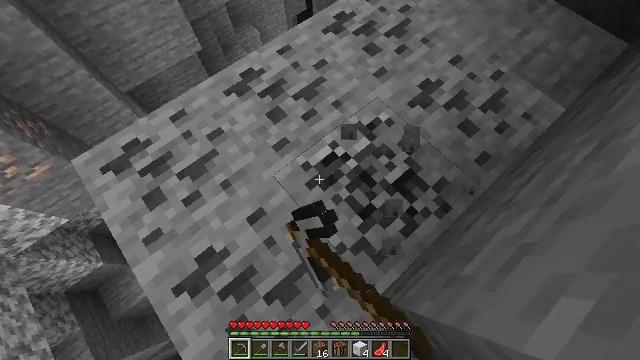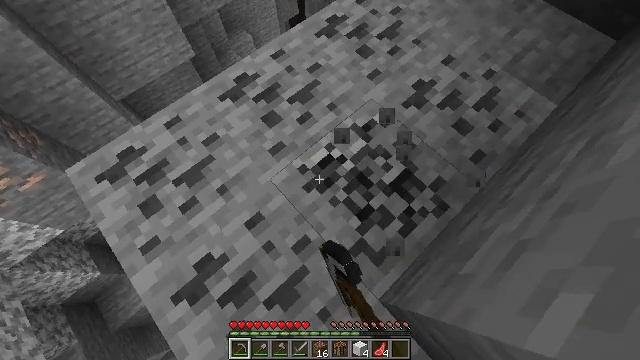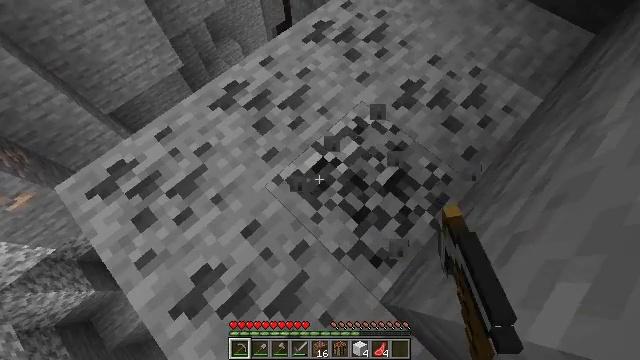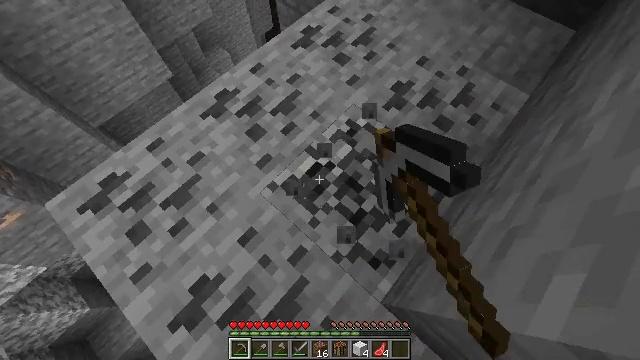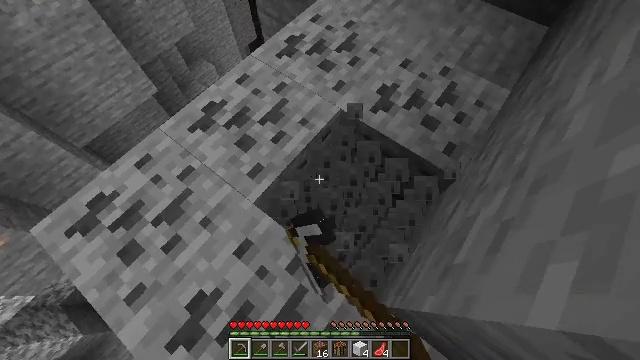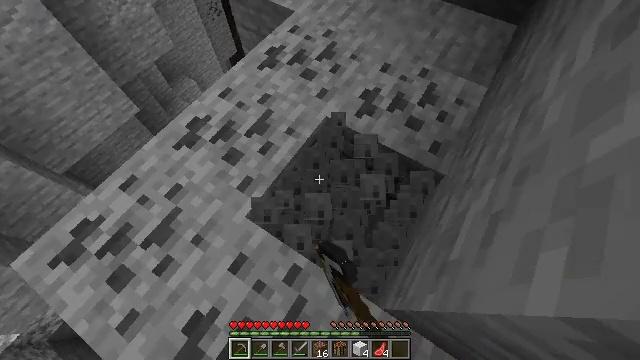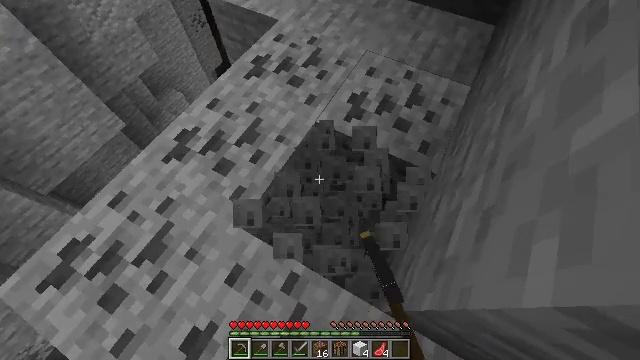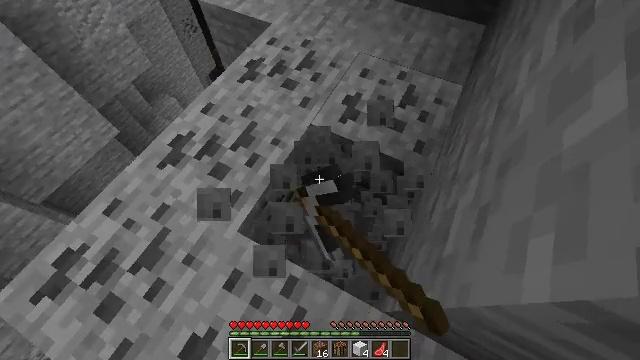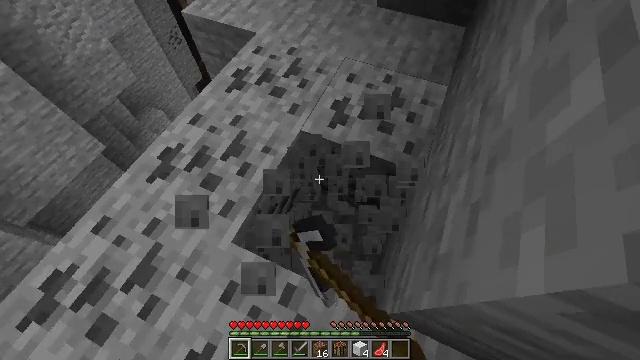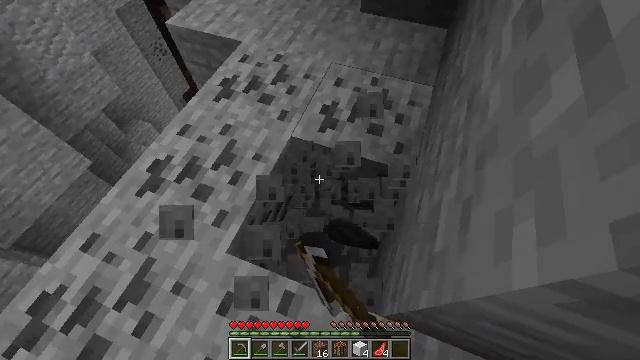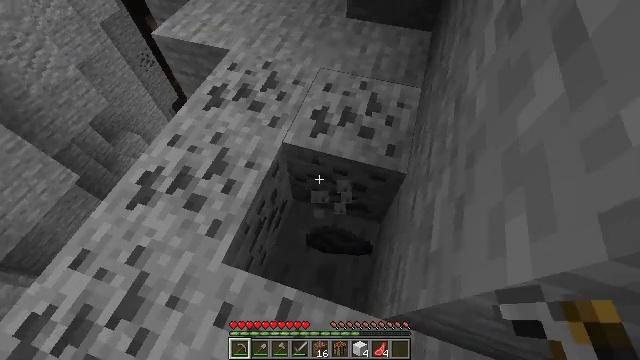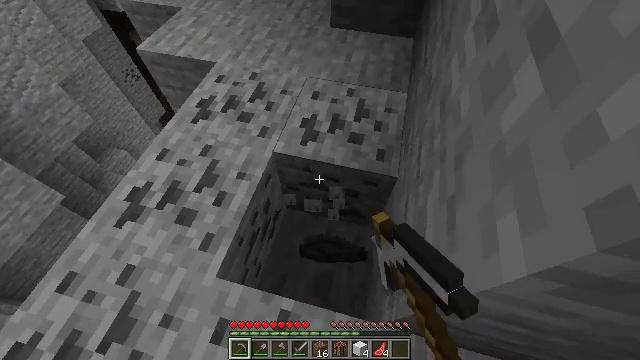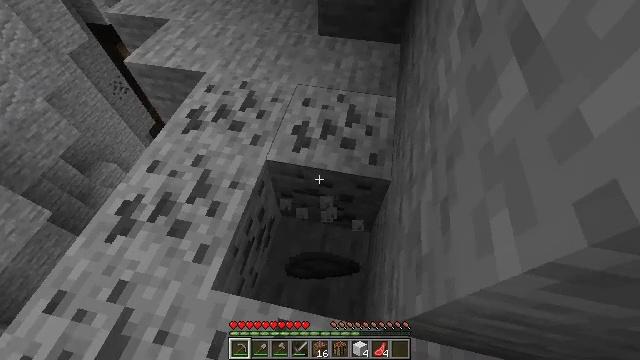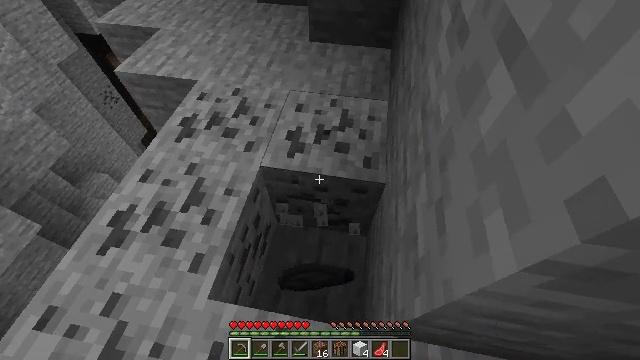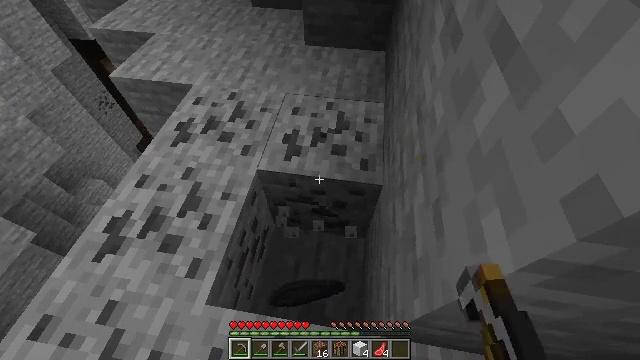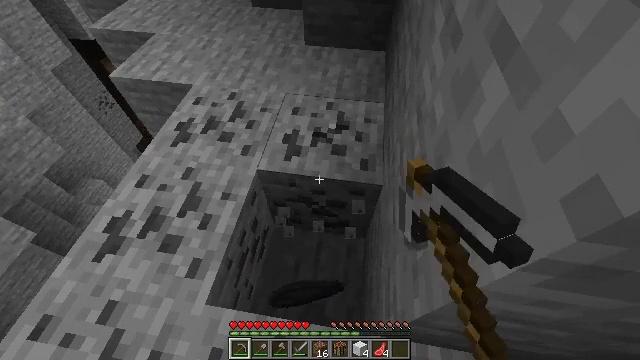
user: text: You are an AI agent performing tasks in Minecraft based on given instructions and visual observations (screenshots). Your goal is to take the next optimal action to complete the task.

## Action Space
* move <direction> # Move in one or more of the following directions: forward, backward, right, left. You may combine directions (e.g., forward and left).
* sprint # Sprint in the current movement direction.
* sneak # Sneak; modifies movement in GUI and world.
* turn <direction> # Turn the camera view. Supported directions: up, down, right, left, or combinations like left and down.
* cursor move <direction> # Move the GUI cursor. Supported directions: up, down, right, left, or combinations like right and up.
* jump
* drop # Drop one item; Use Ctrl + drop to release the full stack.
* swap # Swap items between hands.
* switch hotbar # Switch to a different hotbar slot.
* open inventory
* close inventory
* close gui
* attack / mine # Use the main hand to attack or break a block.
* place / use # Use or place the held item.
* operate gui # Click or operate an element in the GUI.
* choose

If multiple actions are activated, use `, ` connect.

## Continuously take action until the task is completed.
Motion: motion action
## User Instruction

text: Extract coal from the ore block.
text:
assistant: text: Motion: turn right, attack / mine
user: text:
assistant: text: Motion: turn right, attack / mine
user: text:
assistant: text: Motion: turn right, attack / mine
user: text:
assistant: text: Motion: turn right and up, attack / mine
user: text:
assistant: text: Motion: turn right and up, attack / mine
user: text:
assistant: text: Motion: turn right and up, attack / mine
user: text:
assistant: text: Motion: turn right, attack / mine
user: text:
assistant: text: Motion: turn right and up, attack / mine
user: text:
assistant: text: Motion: turn right and up, attack / mine
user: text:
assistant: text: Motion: turn right and up, attack / mine
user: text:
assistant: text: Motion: turn right and up, attack / mine
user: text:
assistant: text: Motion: turn right and up, attack / mine
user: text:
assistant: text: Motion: turn right and up, attack / mine
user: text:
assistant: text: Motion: turn right, attack / mine
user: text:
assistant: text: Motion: attack / mine
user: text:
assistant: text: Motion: attack / mine
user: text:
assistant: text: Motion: attack / mine
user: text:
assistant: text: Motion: attack / mine
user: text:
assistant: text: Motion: attack / mine
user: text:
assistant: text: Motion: attack / mine
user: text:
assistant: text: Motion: attack / mine
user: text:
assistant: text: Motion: attack / mine
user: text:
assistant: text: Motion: attack / mine
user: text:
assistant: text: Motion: attack / mine
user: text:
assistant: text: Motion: attack / mine
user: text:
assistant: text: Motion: attack / mine
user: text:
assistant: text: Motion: attack / mine
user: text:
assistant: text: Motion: attack / mine
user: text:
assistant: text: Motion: attack / mine
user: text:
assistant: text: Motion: attack / mine